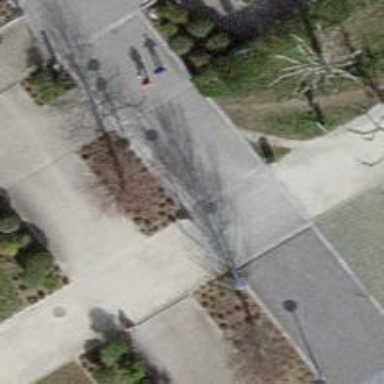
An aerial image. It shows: Pedestrian path with asphalt surface.